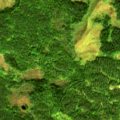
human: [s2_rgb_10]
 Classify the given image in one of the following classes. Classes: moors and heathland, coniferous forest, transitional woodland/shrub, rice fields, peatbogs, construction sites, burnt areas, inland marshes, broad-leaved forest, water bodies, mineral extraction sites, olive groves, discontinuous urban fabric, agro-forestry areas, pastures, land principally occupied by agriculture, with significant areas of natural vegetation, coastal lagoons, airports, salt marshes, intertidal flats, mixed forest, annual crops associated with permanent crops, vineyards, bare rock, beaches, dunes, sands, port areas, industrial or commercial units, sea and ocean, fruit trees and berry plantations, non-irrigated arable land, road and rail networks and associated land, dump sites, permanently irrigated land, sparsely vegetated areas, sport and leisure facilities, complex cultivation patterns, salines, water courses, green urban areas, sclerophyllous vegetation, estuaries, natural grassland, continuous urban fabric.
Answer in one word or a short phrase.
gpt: coniferous forest, mixed forest